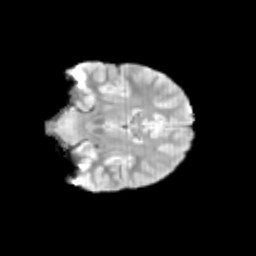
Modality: T2w
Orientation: coronal
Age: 12
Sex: male
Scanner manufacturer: siemens
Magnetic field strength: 3 T
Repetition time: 3.8 s
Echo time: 0.07 s